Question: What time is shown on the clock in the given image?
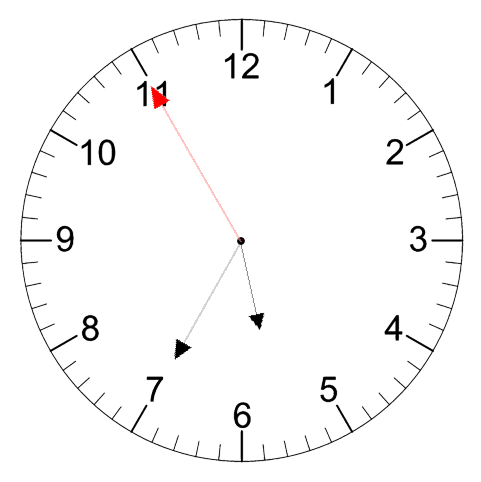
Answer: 05:34:55